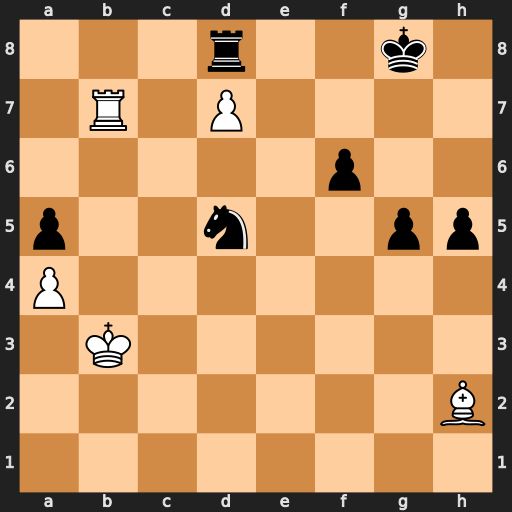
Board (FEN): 3r2k1/1R1P4/5p2/p2n2pp/P7/1K6/7B/8
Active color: w
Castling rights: -
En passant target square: -
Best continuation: Rb8 Kf7 Rxd8